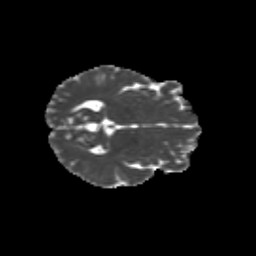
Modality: MD
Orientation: axial
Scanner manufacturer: siemens
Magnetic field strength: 3 T
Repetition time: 9.2 s
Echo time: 0.084 s